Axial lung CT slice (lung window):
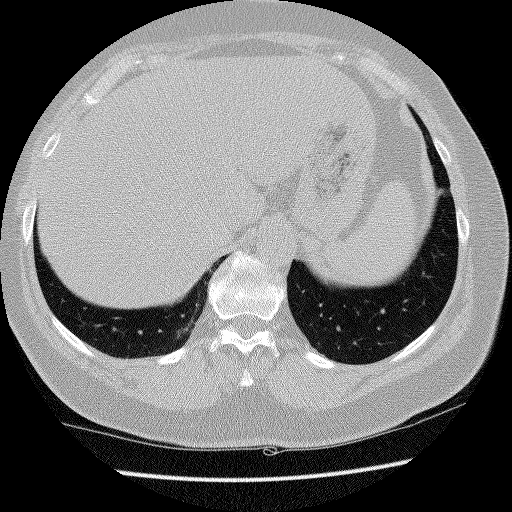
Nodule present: no